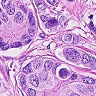
Metastatic tissue present: yes